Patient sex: M
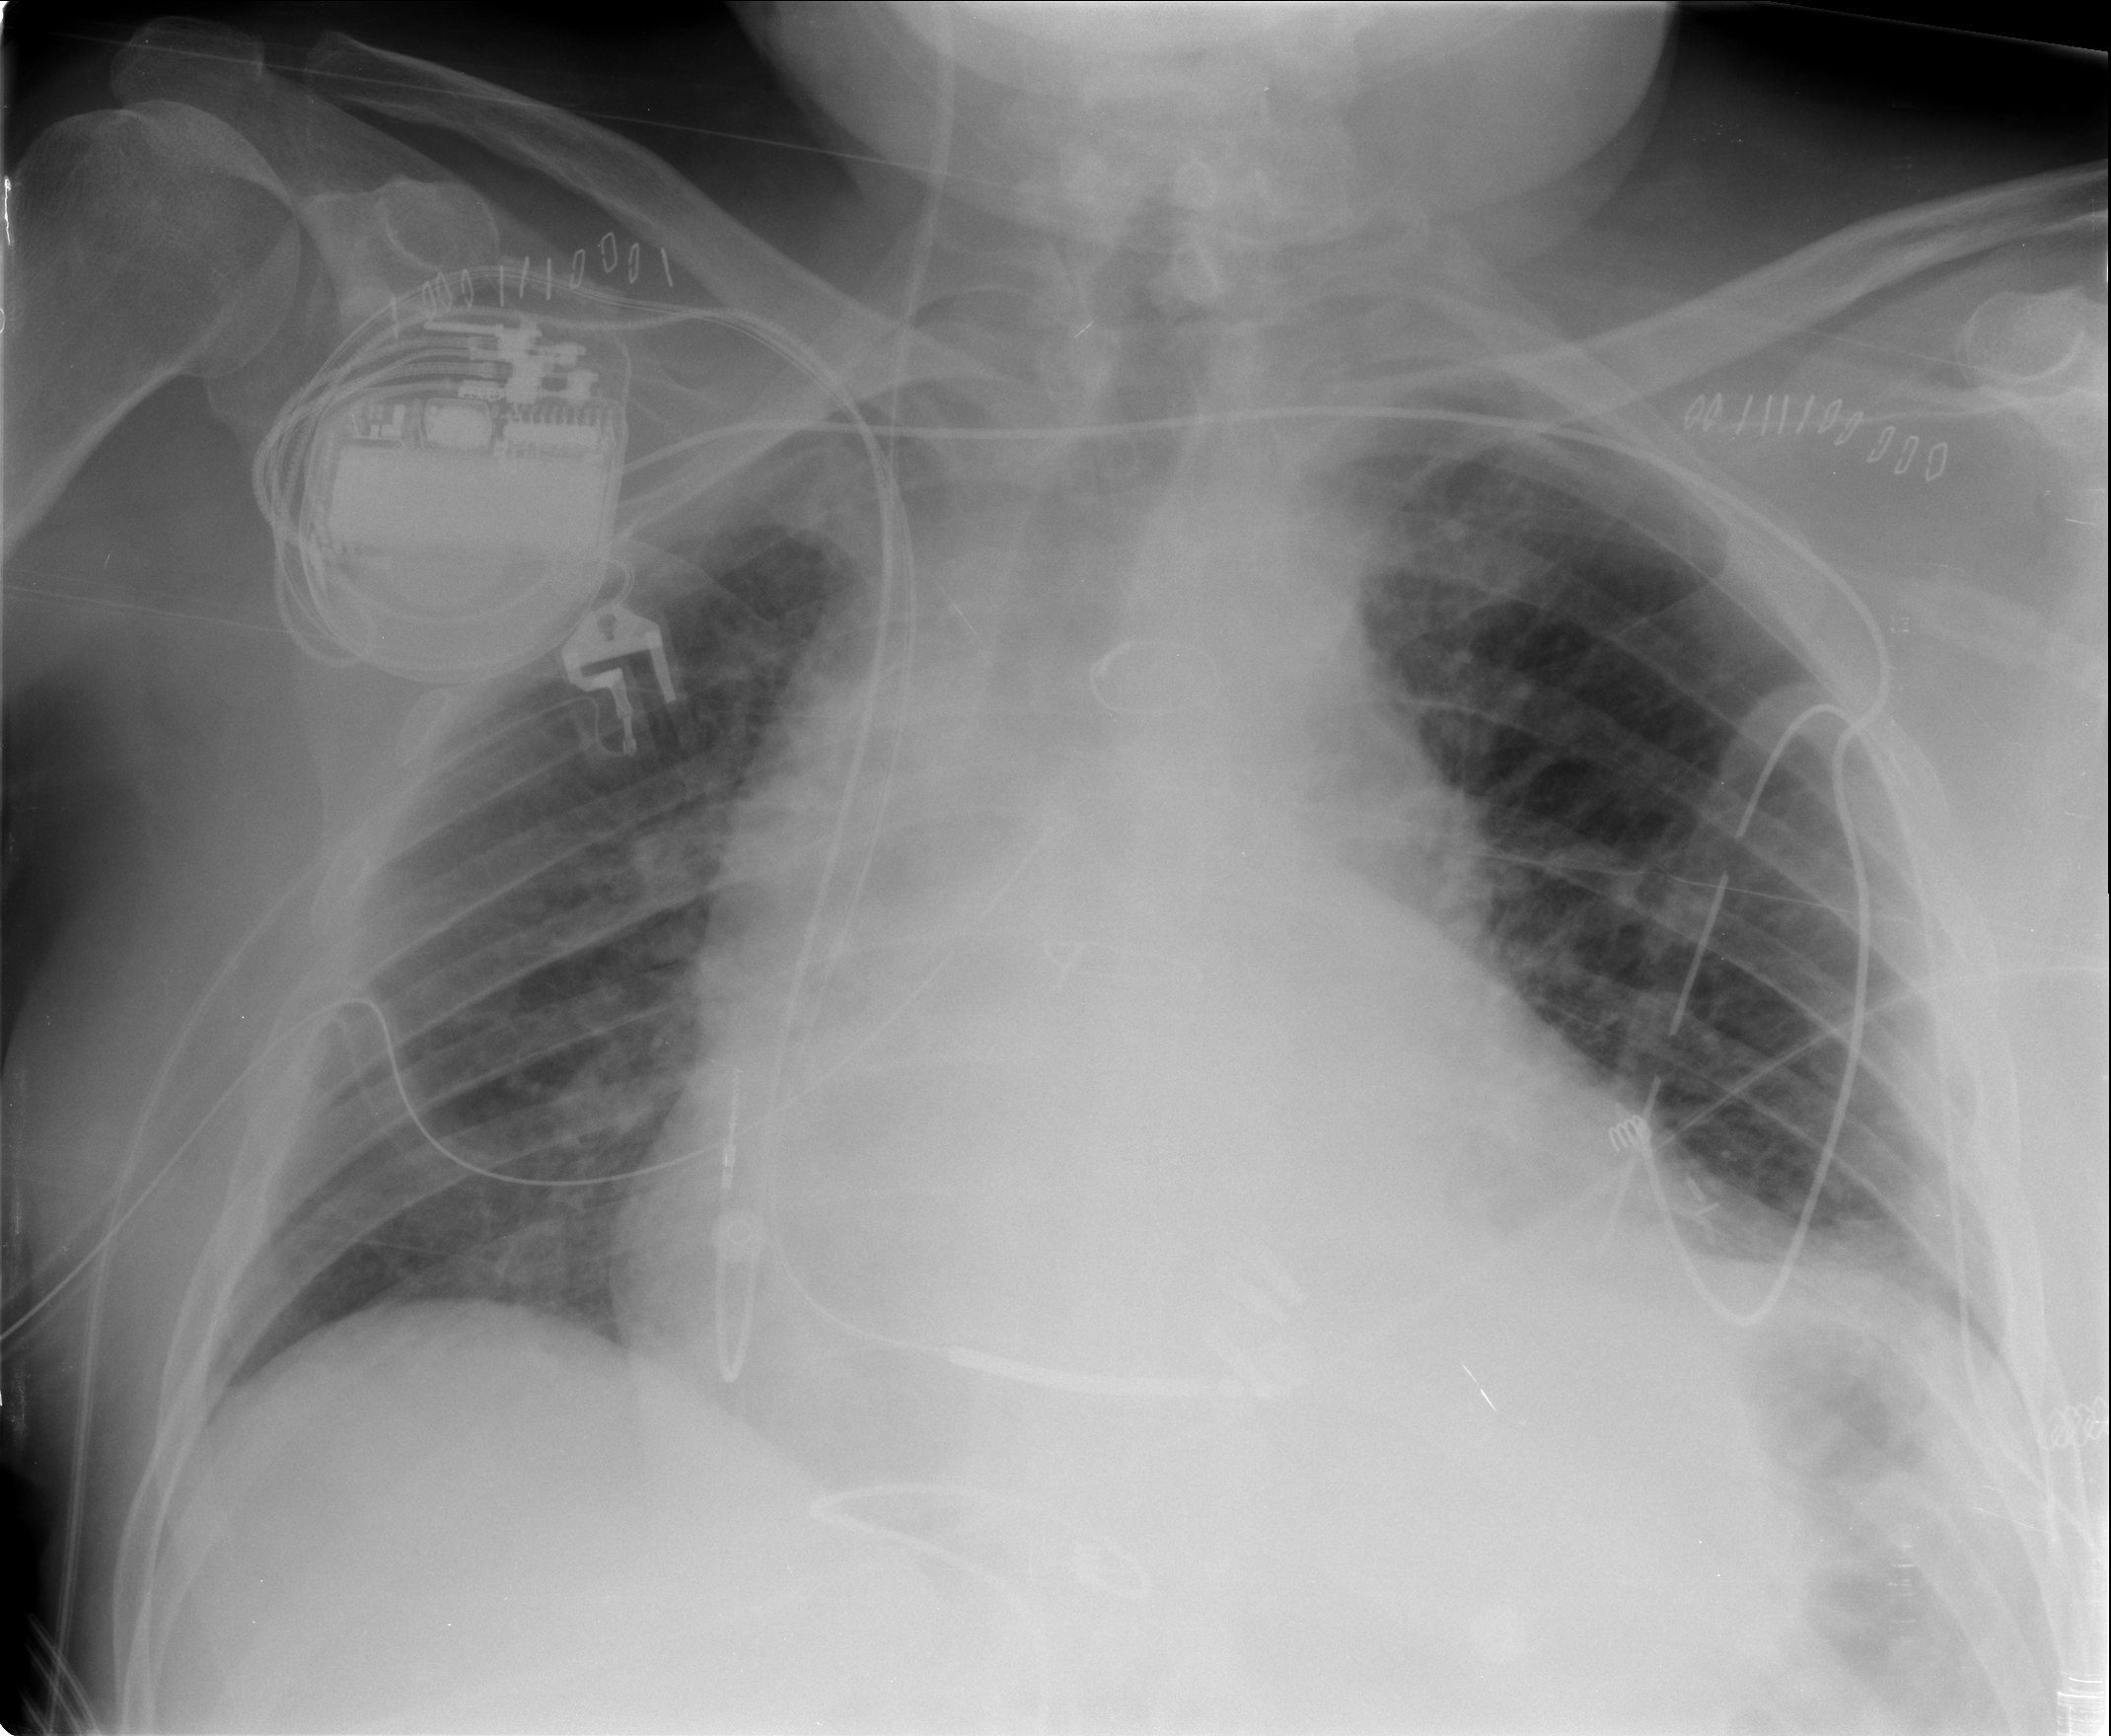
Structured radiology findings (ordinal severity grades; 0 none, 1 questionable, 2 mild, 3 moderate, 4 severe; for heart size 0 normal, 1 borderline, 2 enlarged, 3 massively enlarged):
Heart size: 3
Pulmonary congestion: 0
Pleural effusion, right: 0
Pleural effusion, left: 0
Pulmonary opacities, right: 0
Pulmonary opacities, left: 0
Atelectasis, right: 0
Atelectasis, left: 0